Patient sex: M
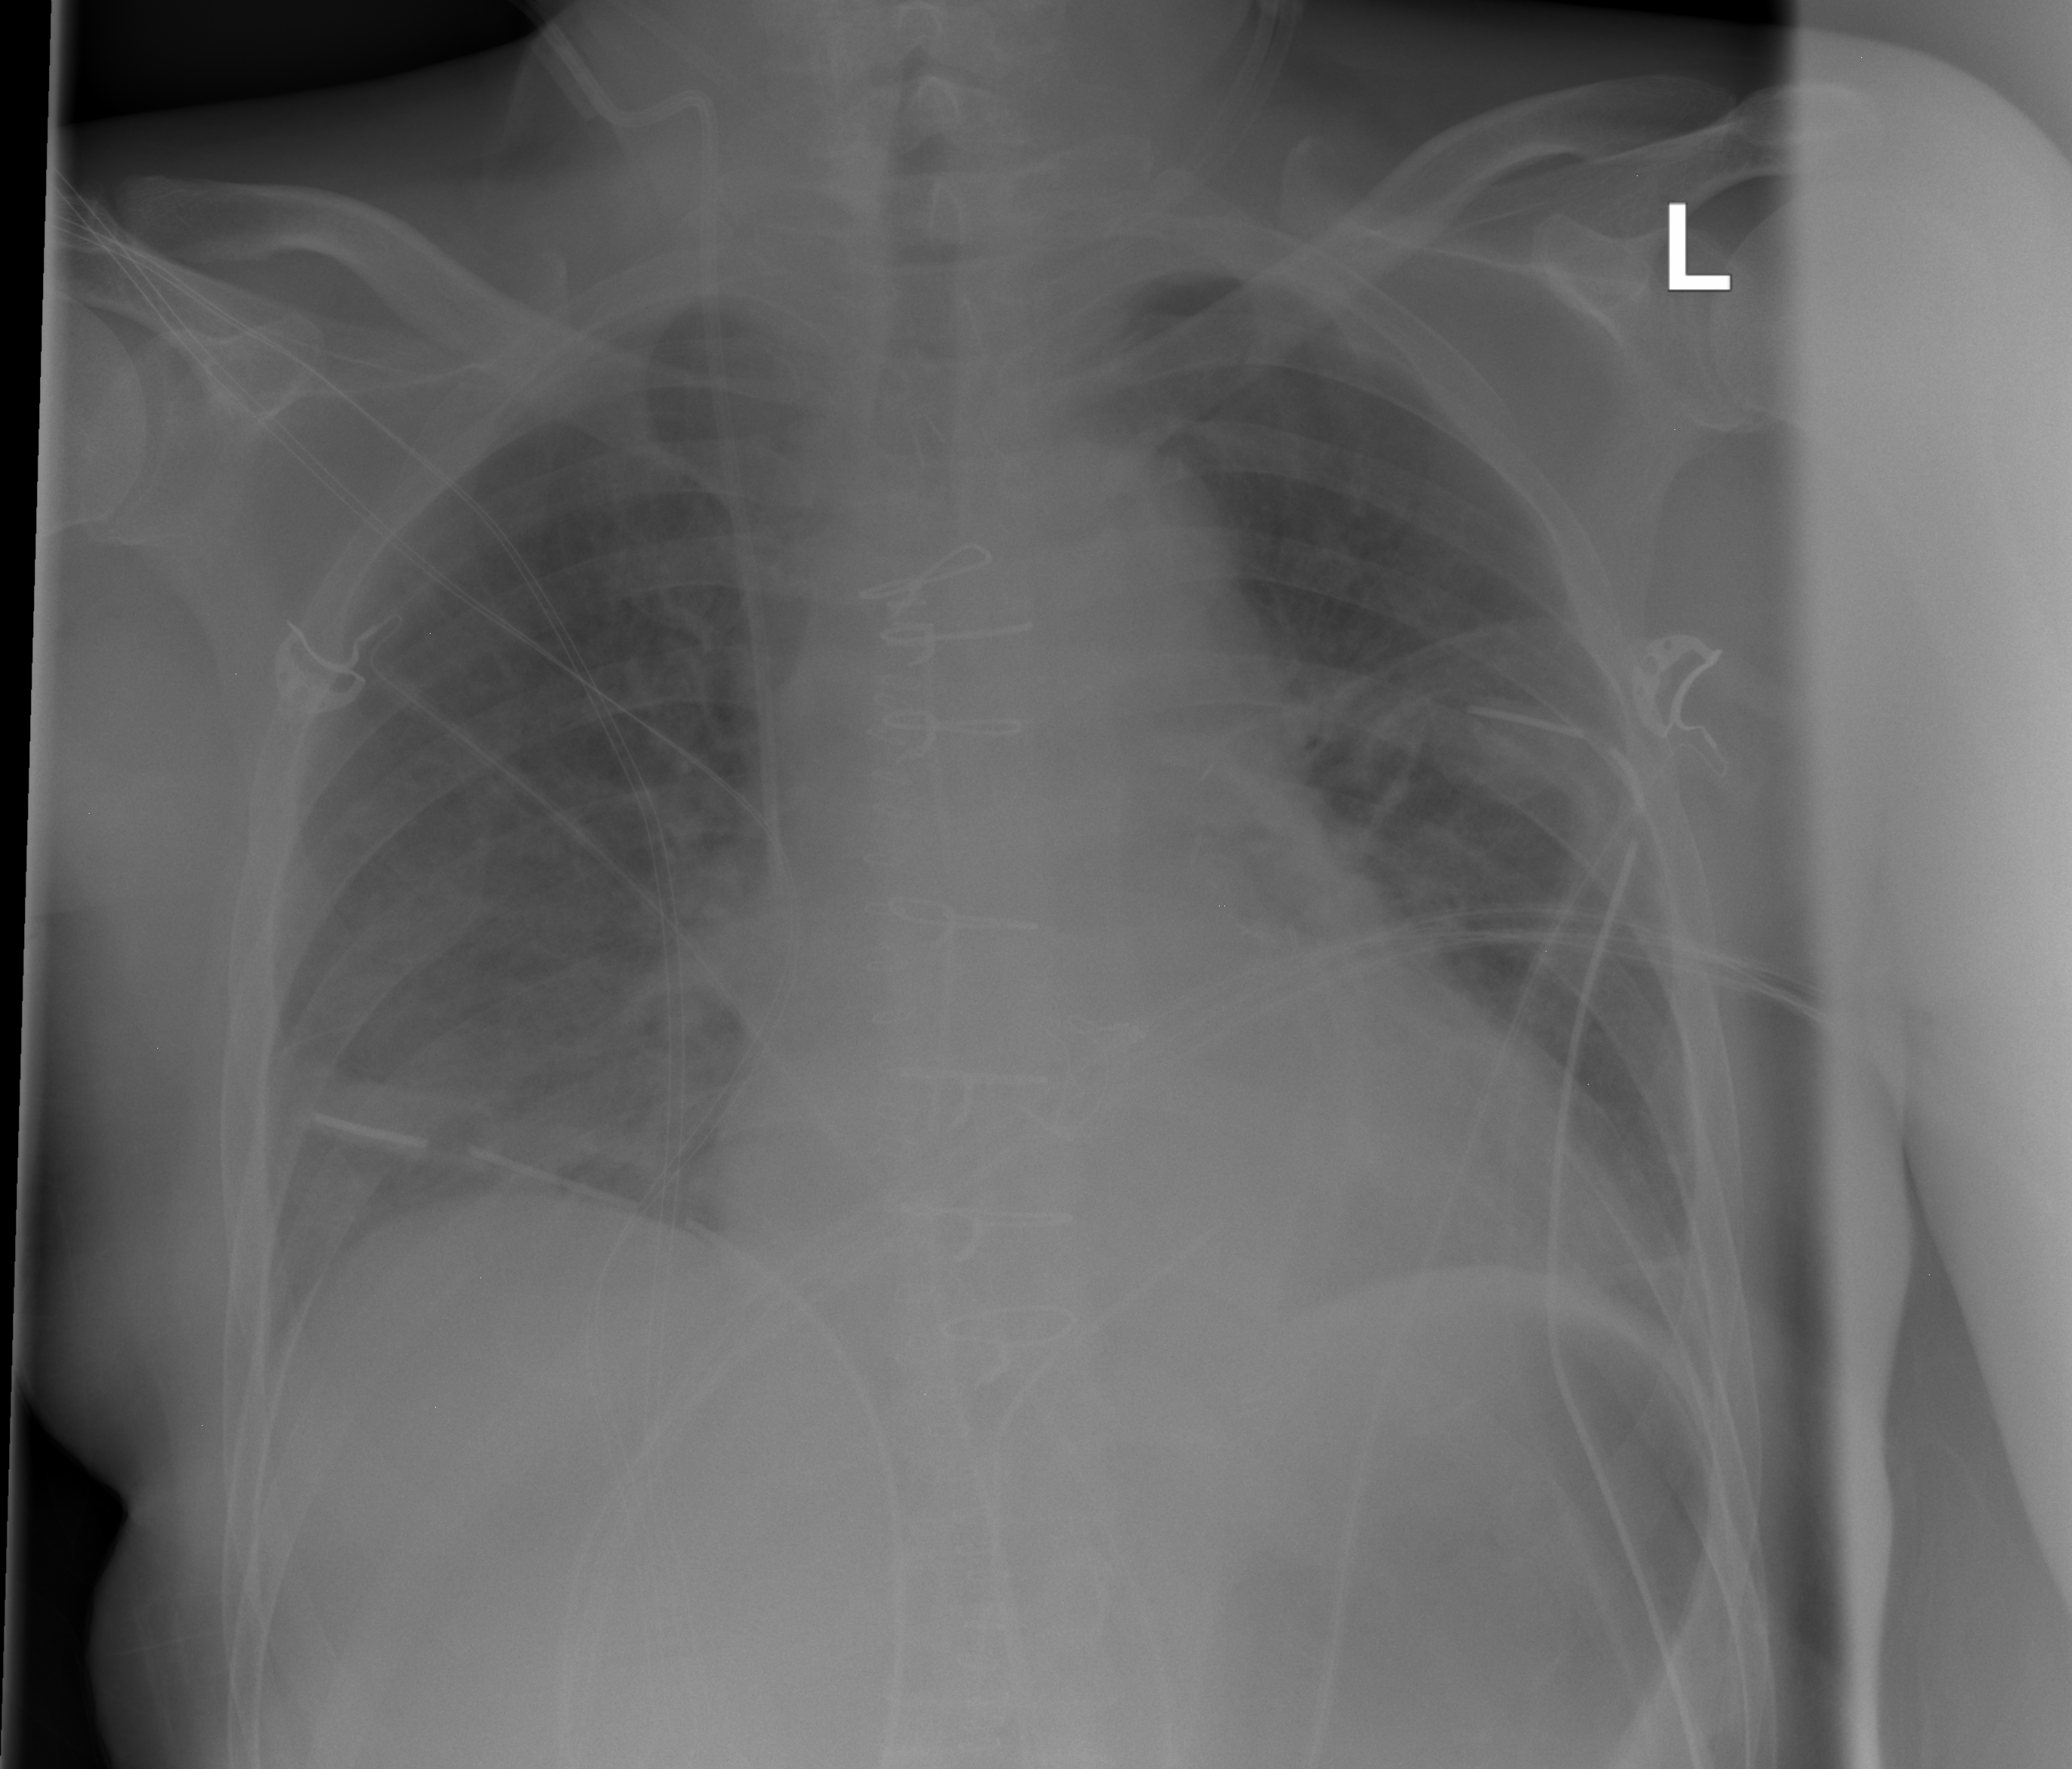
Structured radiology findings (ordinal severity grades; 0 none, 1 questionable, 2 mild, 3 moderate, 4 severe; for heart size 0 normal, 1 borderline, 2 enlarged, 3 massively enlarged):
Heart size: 2
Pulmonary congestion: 2
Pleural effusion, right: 0
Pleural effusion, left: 0
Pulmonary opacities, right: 0
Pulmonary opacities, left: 0
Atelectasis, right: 0
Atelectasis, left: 2